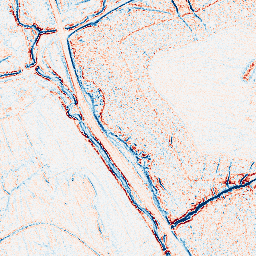
Category: edge_preserving
Decomposition family: anisotropic_diffusion
Decomposition parameters: iterations: 5
kappa: 30
gamma: 0.1
Upsampling method: regularized
Upsampling parameters: scale: 2
lambda_reg: 0.001
Upsampling scale: 2